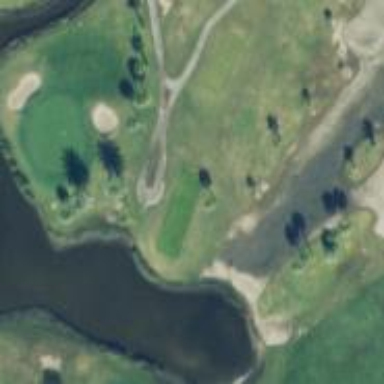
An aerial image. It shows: Pathway for golfing.